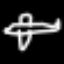
Label: airplane